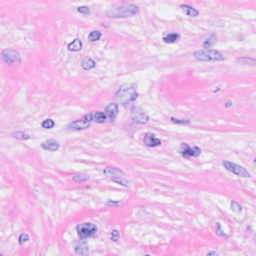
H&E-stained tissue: Breast